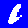
Digit: 1